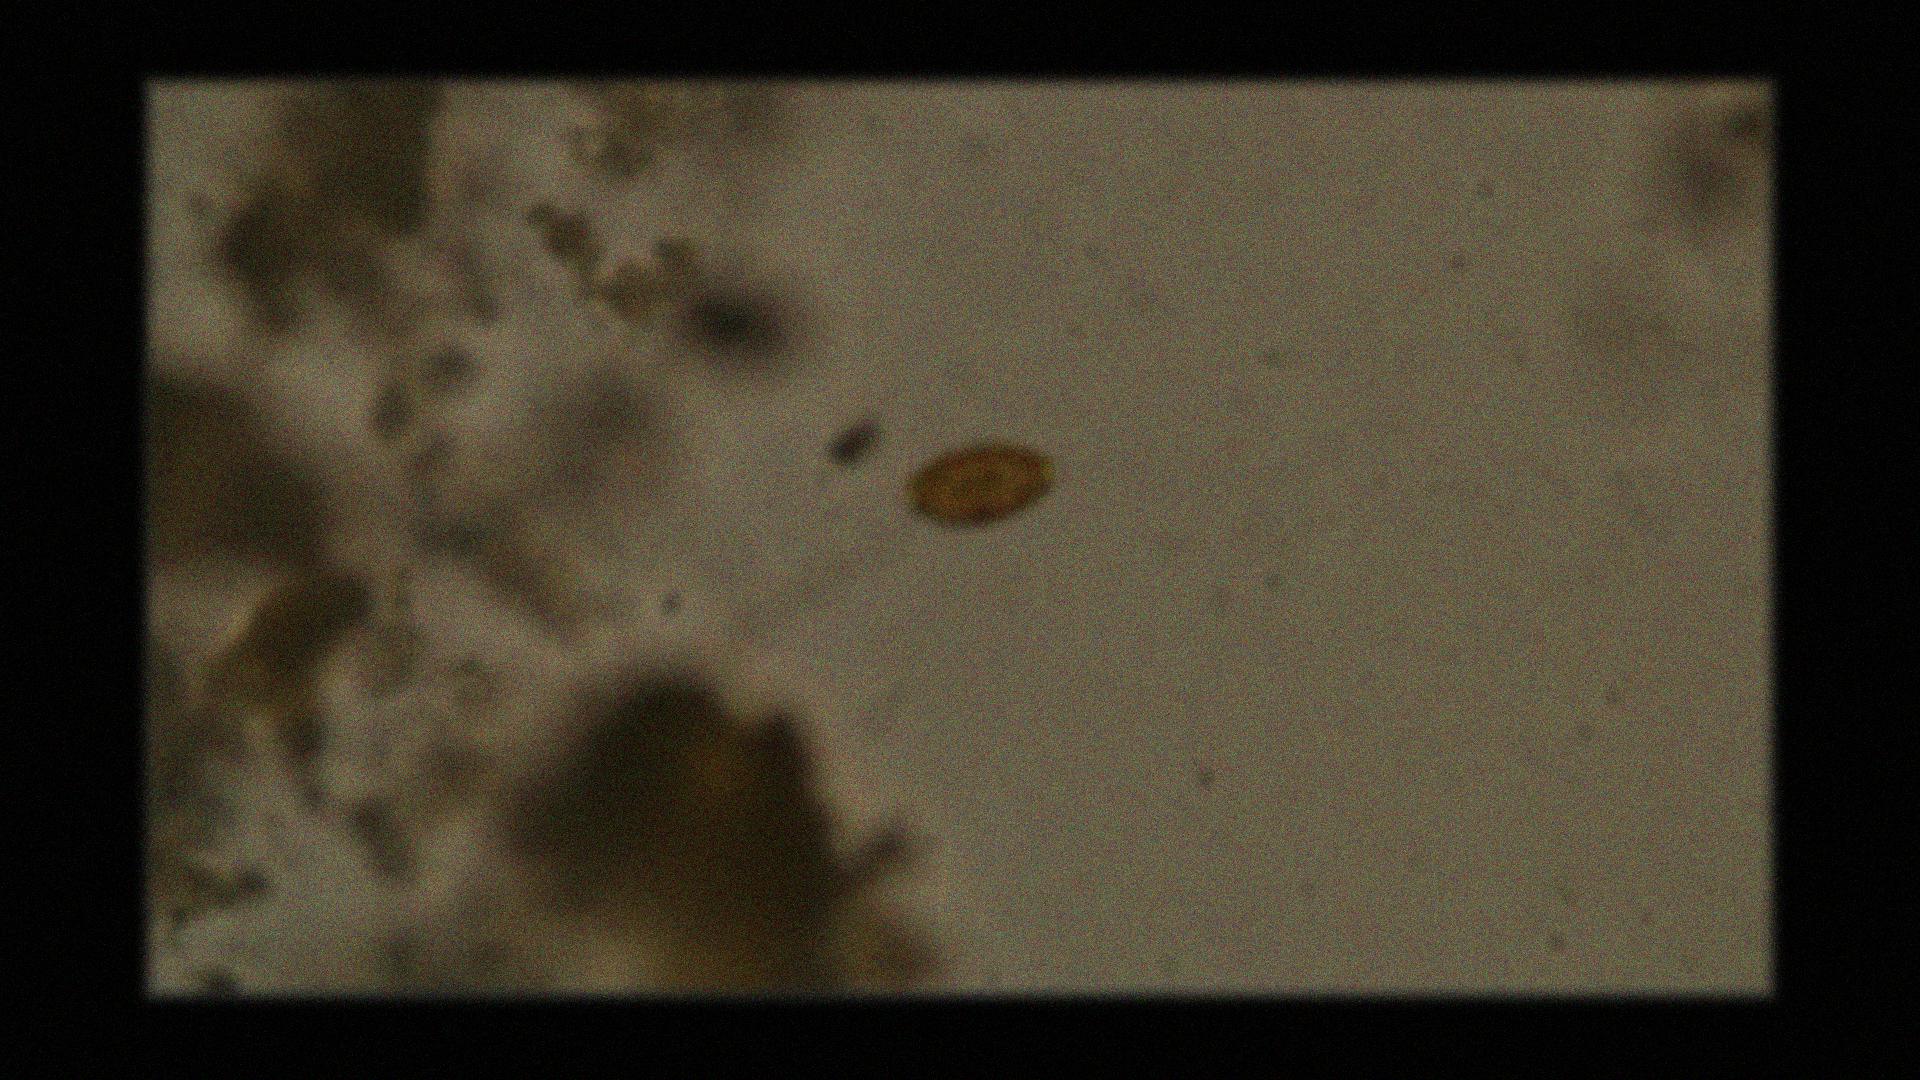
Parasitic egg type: Trichuris trichiura